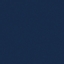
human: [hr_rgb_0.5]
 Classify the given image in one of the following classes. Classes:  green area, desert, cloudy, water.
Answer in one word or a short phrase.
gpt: water